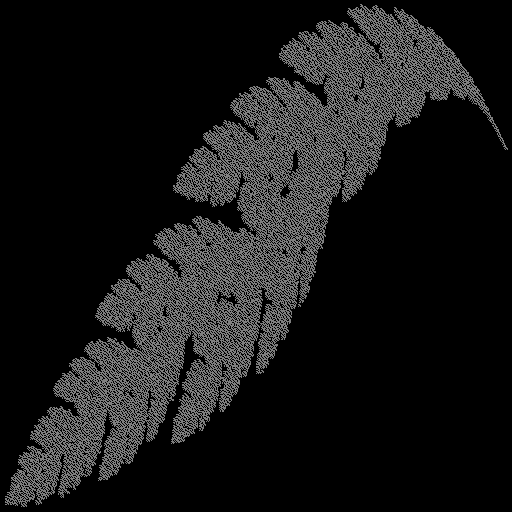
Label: shieldfern